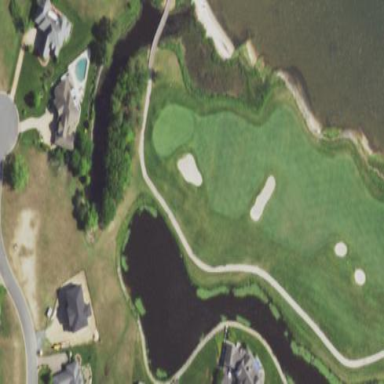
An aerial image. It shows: Golf fairway surrounded by grass.